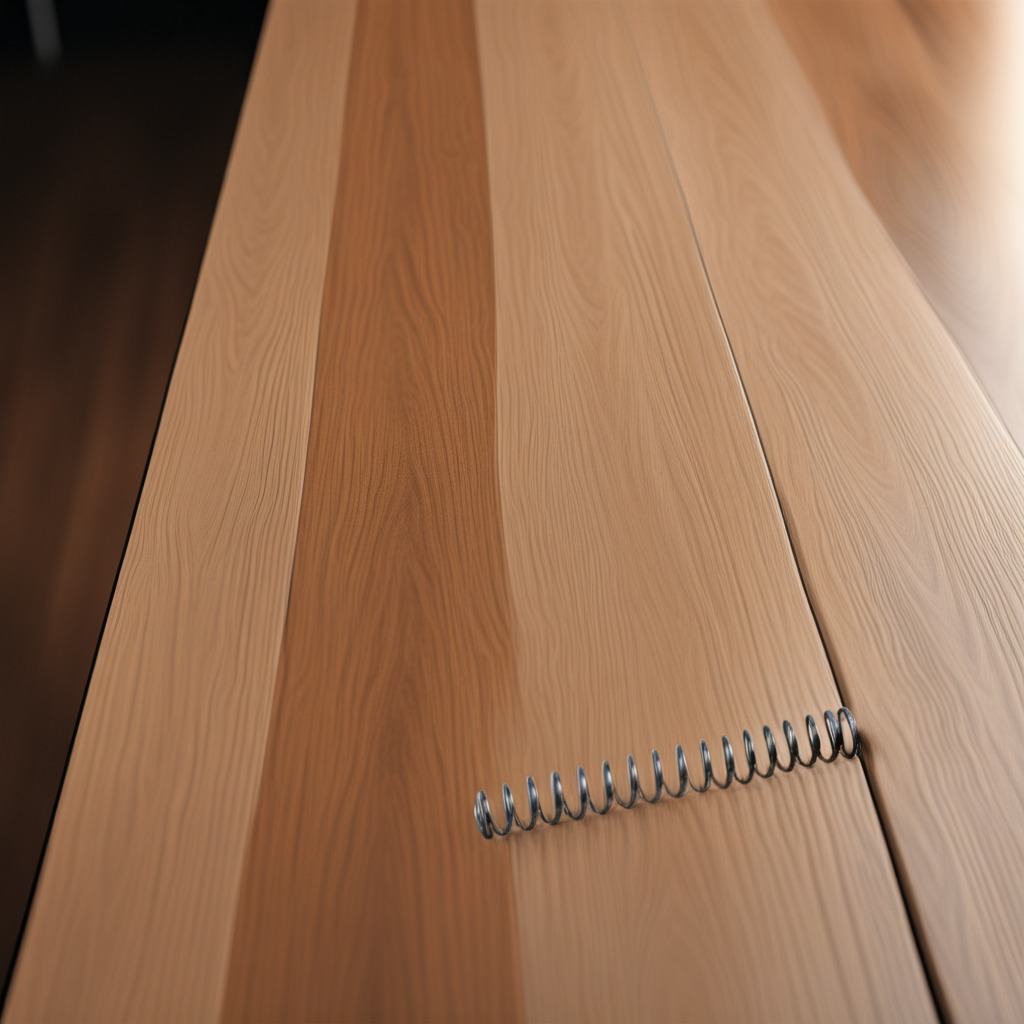
A coiled metal spring lies on the wooden table.